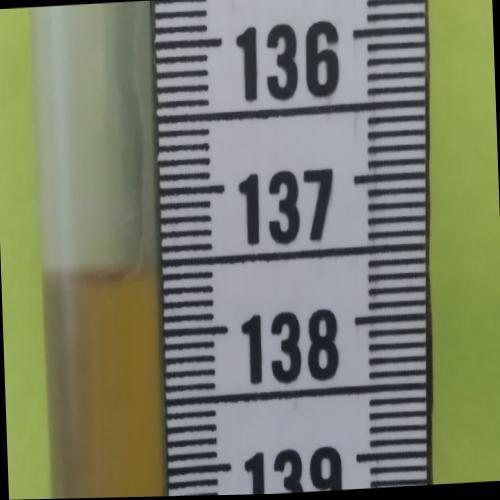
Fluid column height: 137.6 cm